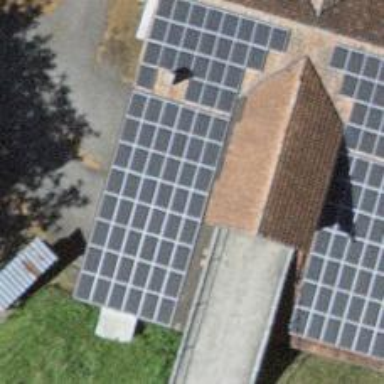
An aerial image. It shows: Solar power generator using photovoltaic panels.